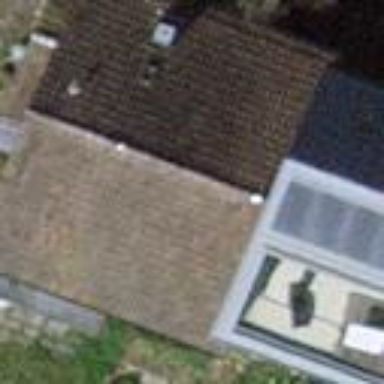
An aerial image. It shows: Gabled roofed house.